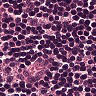
Metastatic tissue present: no